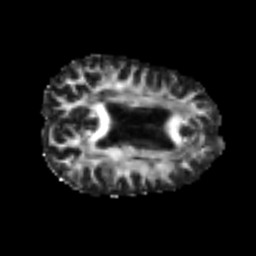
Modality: FA
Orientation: axial
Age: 60
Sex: female
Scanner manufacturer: siemens
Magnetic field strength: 3 T
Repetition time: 4.999 s
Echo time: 0.07946 s